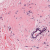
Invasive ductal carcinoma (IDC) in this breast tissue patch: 0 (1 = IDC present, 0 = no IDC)